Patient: sex F, age 22
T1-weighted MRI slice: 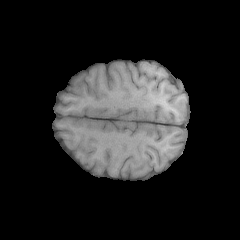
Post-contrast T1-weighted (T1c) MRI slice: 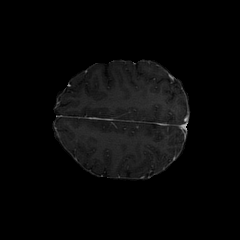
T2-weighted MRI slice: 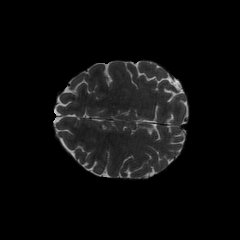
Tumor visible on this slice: no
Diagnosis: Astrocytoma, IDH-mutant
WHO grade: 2